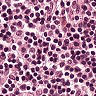
Metastatic tissue present: no